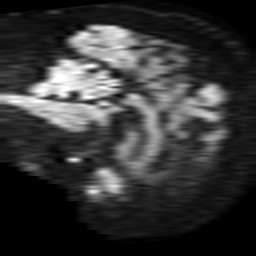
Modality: TRACE
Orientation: sagittal
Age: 58
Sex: male
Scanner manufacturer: philips
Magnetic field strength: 1.5 T
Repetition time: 3.398 s
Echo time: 0.06922 s